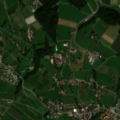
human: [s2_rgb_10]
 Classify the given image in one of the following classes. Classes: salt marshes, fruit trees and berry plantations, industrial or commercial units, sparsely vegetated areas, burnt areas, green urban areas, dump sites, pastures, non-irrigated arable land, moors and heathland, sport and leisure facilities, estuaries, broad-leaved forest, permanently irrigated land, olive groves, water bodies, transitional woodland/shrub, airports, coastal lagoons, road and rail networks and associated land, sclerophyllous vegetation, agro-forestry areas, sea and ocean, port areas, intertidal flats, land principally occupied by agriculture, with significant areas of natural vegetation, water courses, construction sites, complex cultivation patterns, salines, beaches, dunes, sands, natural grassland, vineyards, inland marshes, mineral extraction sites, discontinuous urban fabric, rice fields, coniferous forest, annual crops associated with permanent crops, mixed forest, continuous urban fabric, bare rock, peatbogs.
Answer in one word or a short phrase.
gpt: discontinuous urban fabric, non-irrigated arable land, complex cultivation patterns, mixed forest